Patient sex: M
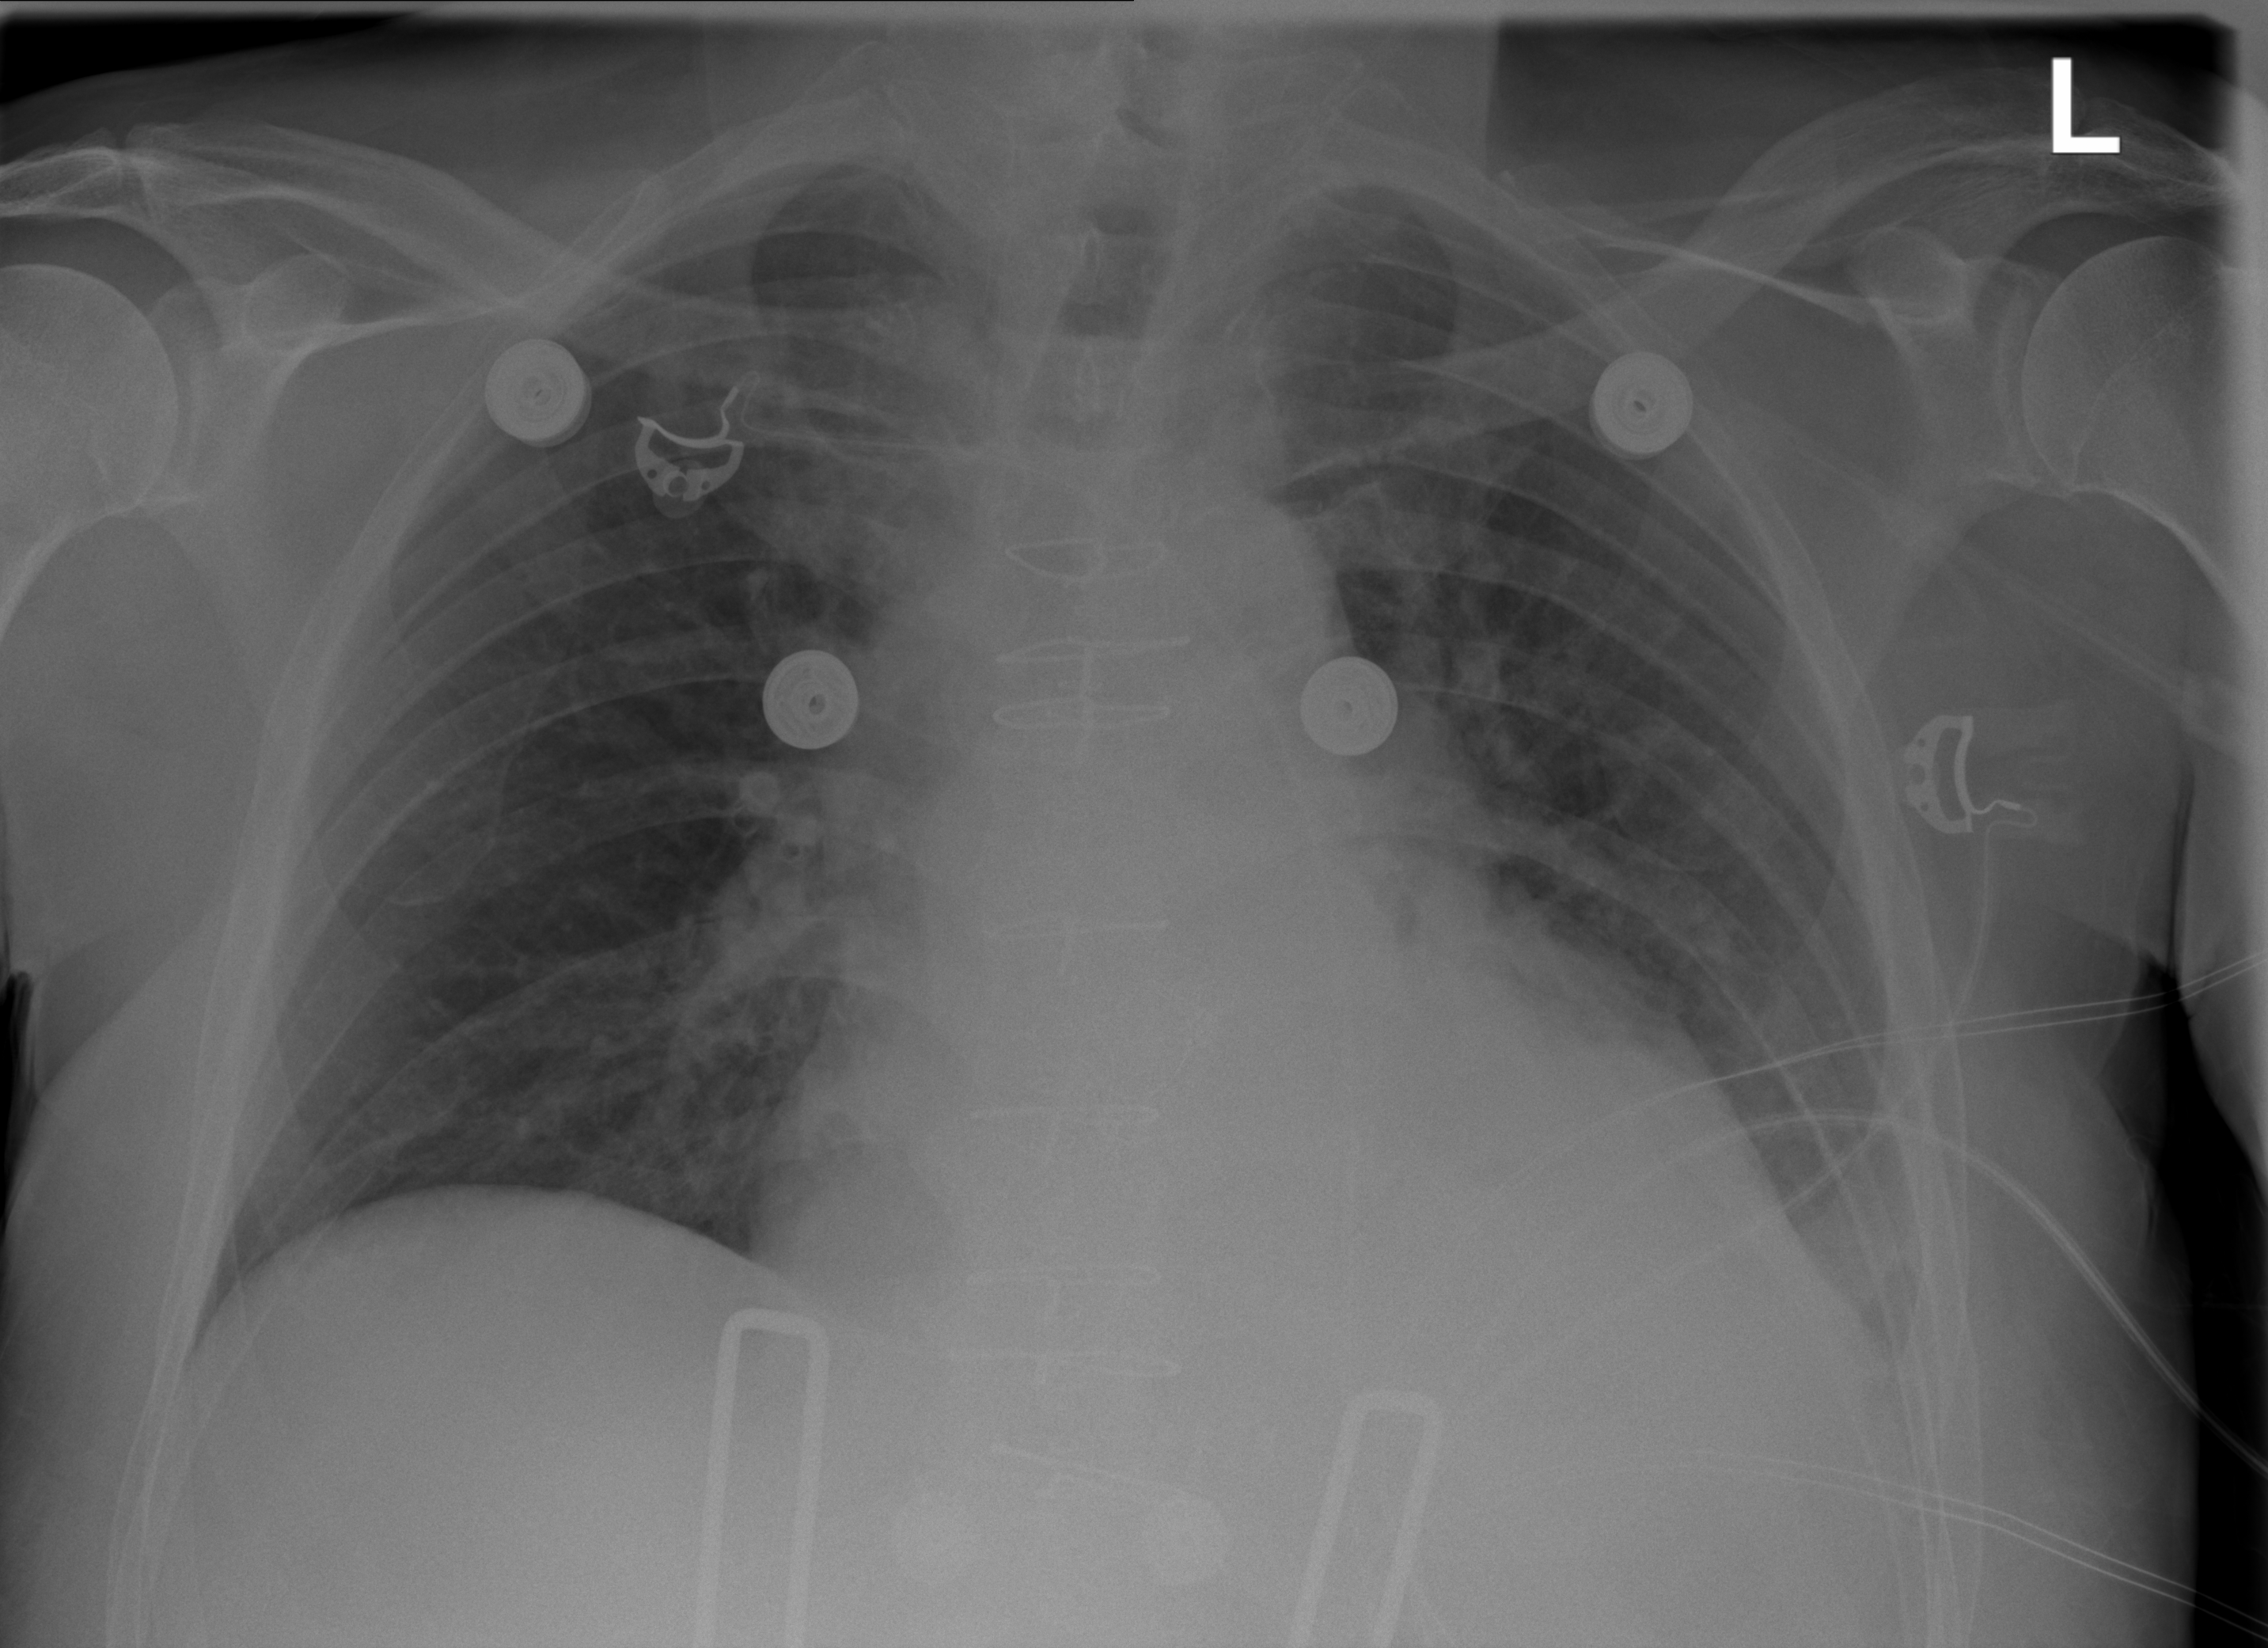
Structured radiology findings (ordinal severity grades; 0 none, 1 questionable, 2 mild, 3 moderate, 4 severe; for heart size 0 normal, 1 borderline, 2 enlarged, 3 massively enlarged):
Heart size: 2
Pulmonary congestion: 2
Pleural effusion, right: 0
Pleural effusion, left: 2
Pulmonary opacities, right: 0
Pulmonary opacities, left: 0
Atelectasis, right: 0
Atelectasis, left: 2